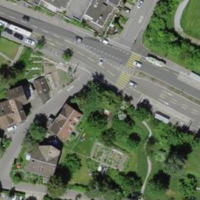
EUNIS habitat code: 54
Species observed at this site:
Lythrum salicaria
Prunus spinosa
Chelidonium majus
Anguis fragilis